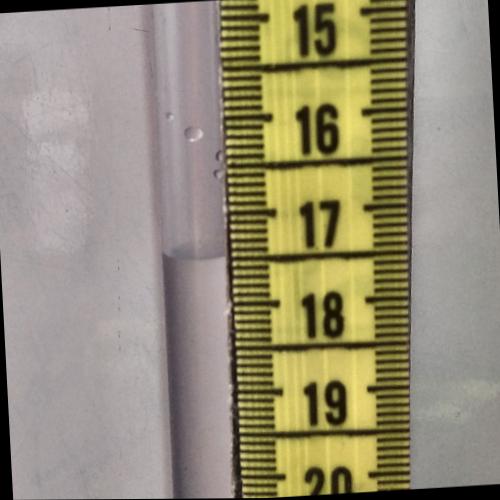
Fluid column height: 17.5 cm